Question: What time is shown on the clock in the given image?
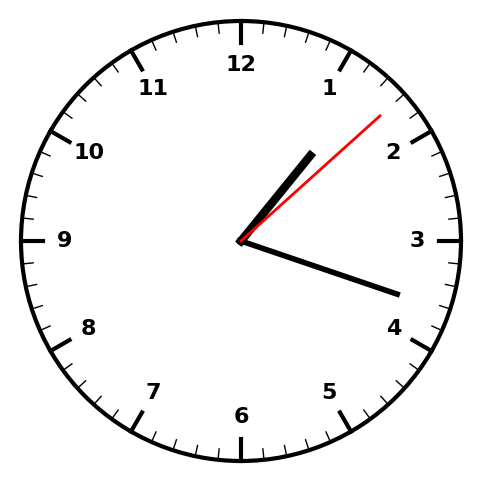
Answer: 01:18:08